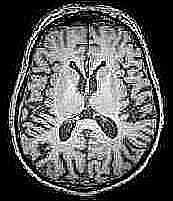
Label: notumor